Question: I am fairly new to Selenium C#. I want to count the number of elements ( image below) whose href contains a specific subsring ("/Dashboards/CustomDashboards"). I tried using this:
'driver.FindElements(By.CssSelector("a[href='/Dashboards/CustomDashboard']")).Count;'
But it returned 1 whilst the number I am looking for is 25. I couldn't use the partial link selector because that does not refer to the href. Help would be appreciated. Thanks :)

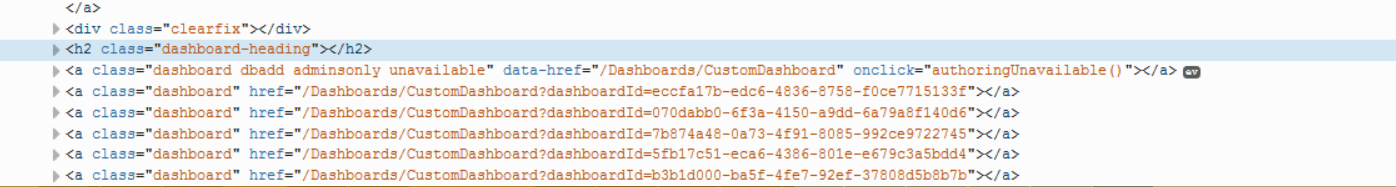
Answer: The 'Count' worked correctly because you are looking for exactly '/Dashboards/CustomDashboard'
If you want to 'Count' all the elements that '/Dashboards/CustomDashboard' (i.e. with an ID after) you want to change the search to:
'''
driver.FindElements(By.CssSelector("a[href*='/Dashboards/CustomDashboard']")).Count;
'''